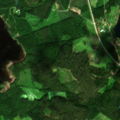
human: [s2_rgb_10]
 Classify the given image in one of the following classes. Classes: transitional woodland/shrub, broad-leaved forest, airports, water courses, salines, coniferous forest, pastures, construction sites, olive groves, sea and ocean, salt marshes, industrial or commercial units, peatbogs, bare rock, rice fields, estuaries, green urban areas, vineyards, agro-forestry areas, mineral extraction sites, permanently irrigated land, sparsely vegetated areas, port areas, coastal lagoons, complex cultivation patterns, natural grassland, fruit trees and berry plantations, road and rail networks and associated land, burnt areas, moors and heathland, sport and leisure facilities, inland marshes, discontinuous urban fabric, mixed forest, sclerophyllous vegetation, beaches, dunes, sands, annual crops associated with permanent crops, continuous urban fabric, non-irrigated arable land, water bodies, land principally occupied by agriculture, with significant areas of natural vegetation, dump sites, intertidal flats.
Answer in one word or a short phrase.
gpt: land principally occupied by agriculture, with significant areas of natural vegetation, broad-leaved forest, coniferous forest, mixed forest, water bodies